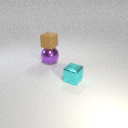
large purple metal sphere below small brown rubber cube